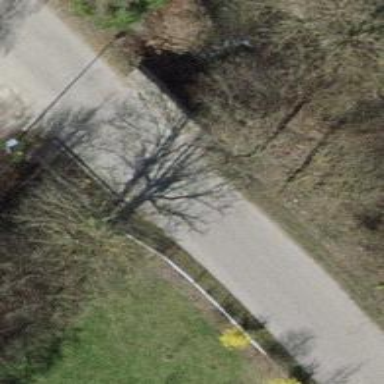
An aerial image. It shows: Unclassified road with bridge.